Interaction volume radius: 5 \u00c5
Interaction volume height: 30 \u00c5
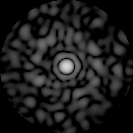
Disorder parameter: 0.832